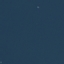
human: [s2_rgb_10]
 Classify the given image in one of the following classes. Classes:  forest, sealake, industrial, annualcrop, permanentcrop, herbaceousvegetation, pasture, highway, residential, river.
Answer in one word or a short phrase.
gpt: SeaLake